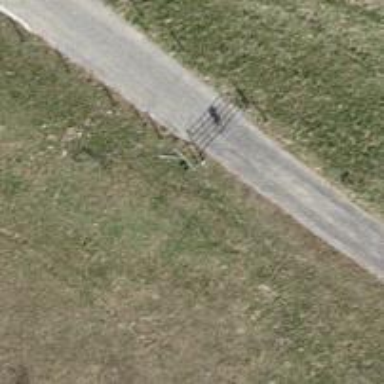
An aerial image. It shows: Kissing gate.